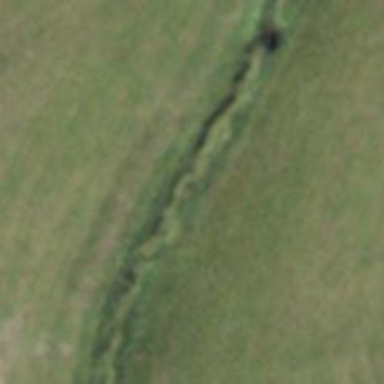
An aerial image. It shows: Ditch serving as waterway.